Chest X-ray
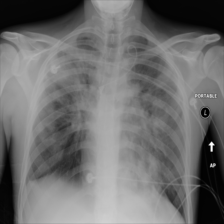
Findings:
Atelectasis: negative
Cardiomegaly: negative
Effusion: negative
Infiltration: positive
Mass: negative
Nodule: positive
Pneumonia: negative
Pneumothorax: negative
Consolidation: positive
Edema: negative
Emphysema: negative
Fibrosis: negative
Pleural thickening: negative
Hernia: negative